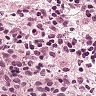
Metastatic tissue present: no